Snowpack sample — Buffalo Mountain, Silverthorne, Colorado, USA (1/25/25, 10:11 AM MST)
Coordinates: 39.6222, -106.1139
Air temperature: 22 °F
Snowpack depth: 110 cm
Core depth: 20 cm
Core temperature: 48.2 °F
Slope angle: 12°, slope face: 102°
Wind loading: high
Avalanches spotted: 0
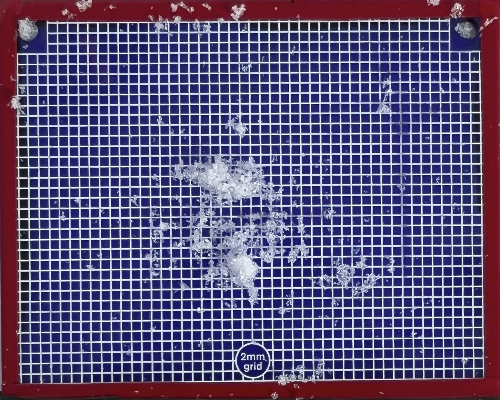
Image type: profile
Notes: No avalanches nearby, collected on the outskirts of a fire break 15 meters from the treeline, on way to Buffalo and Red Mountain